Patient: sex F, age 69
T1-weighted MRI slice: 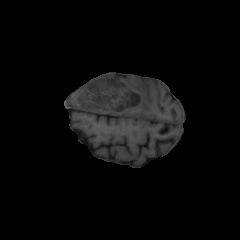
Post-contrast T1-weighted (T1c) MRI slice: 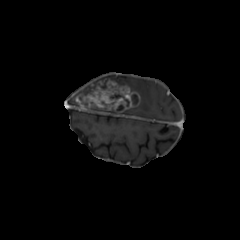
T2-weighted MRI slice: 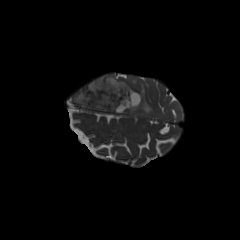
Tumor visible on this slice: yes
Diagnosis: Glioblastoma, IDH-wildtype
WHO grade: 4